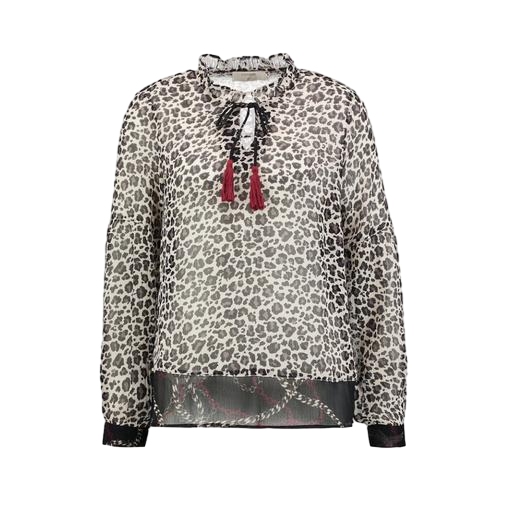
leopard-print blouse, gray reese leopard-print blouse, multicolor leopard-print pussy-bow blouse, white background